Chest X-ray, PA view. Patient: 44 years old, sex F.
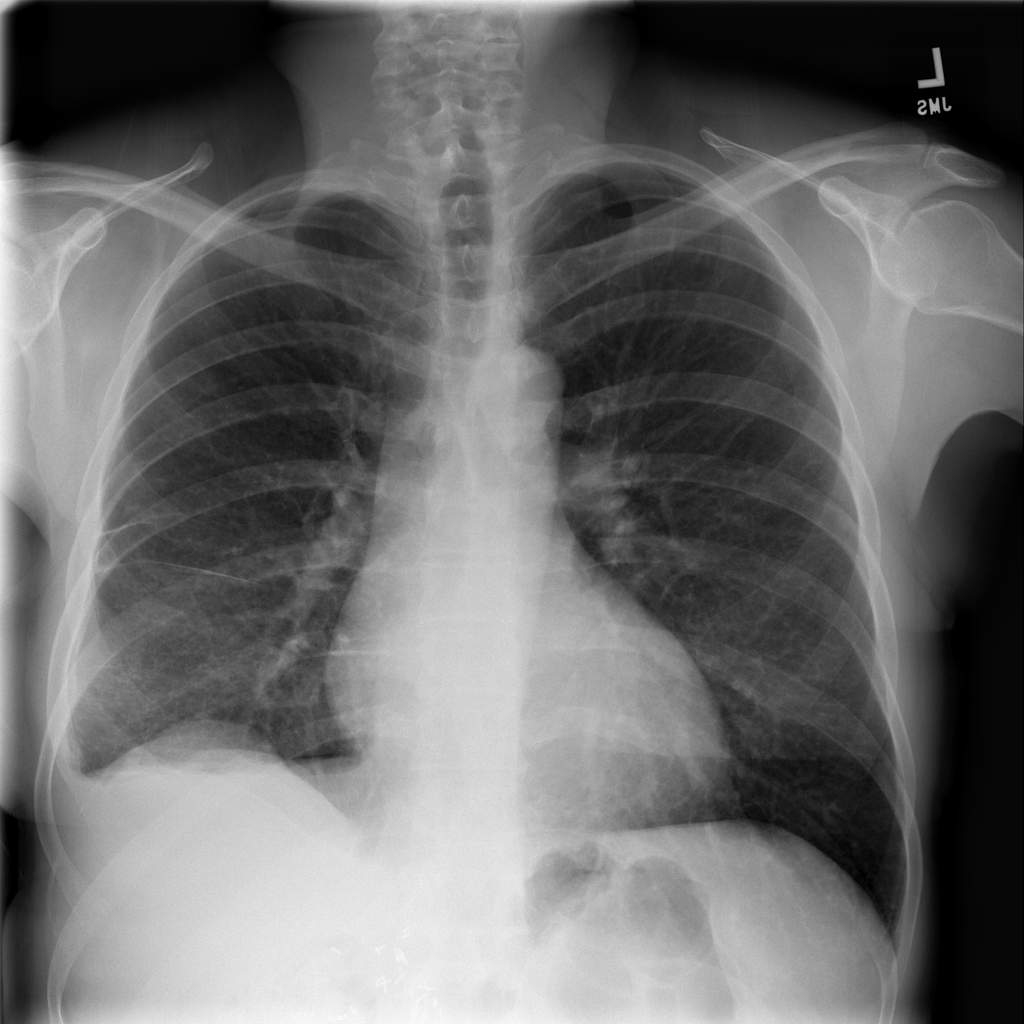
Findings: Consolidation, Infiltration, Pleural_Thickening, Pneumothorax